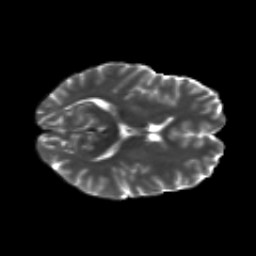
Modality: T2w
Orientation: axial
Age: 27
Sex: female
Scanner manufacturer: siemens
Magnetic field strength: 3 T
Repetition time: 8.8 s
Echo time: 0.085 s